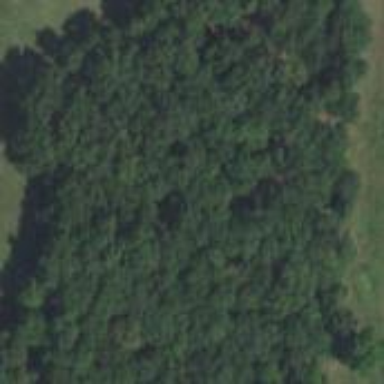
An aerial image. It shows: Serene woodland landscape.